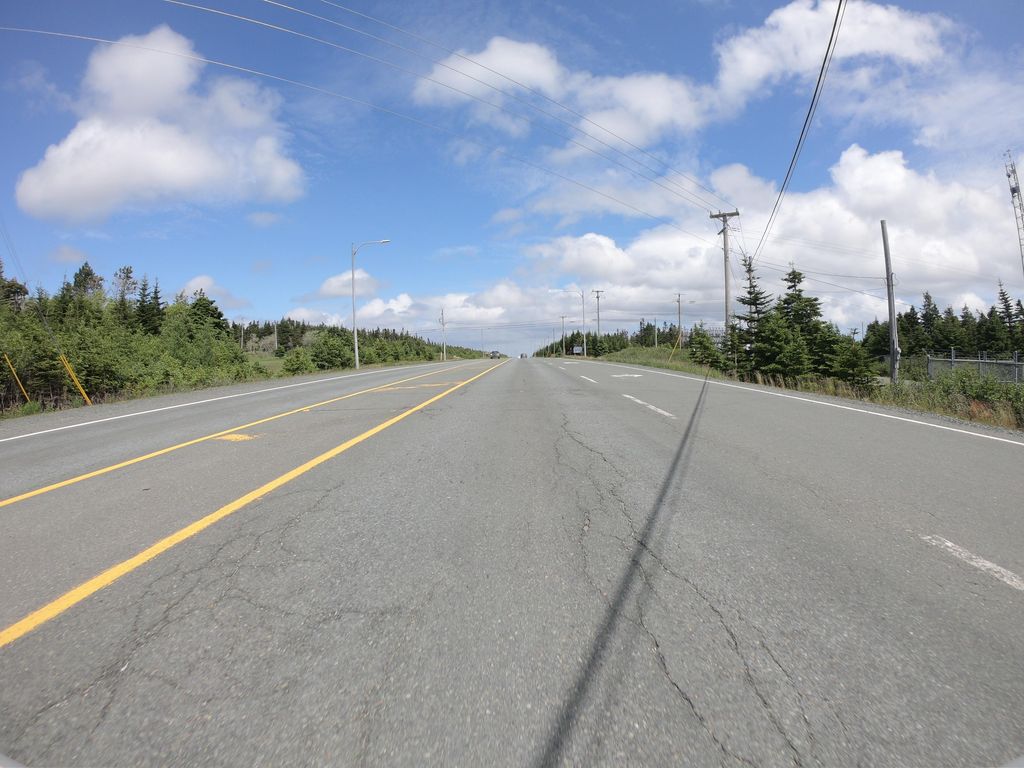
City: st_johns